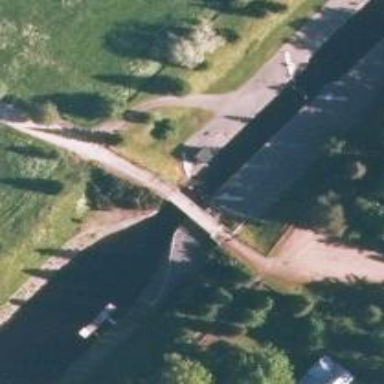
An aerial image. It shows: Lock gate along waterway.